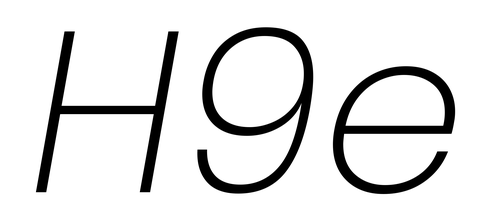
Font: Poppins-ExtraLightItalic